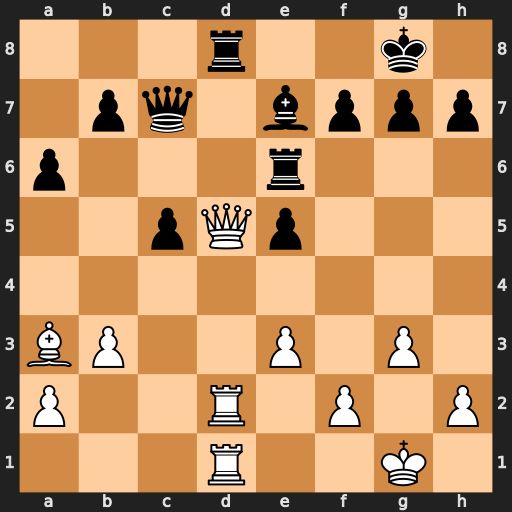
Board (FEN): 3r2k1/1pq1bppp/p3r3/2pQp3/8/BP2P1P1/P2R1P1P/3R2K1
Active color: w
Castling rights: -
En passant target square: -
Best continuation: Qxd8+ Qxd8 Rxd8+